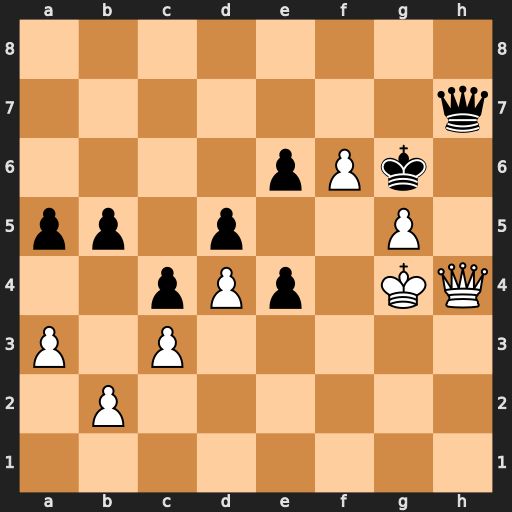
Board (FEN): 8/7q/4pPk1/pp1p2P1/2pPp1KQ/P1P5/1P6/8
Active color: w
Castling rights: -
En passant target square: -
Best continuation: Qxh7+ Kxh7 f7 Kg7 g6